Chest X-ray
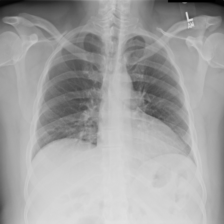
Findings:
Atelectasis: negative
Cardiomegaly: negative
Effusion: negative
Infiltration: negative
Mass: negative
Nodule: negative
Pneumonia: negative
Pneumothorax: negative
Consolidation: negative
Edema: negative
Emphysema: negative
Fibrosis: negative
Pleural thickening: negative
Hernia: negative